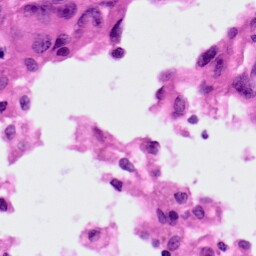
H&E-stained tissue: Lung